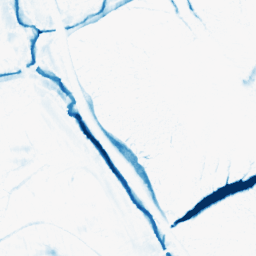
Category: morphological
Decomposition family: morphological_ellipse
Decomposition parameters: operation: closing
width: 20
height: 10
Upsampling method: cubic_mitchell
Upsampling parameters: scale: 4
Upsampling scale: 4